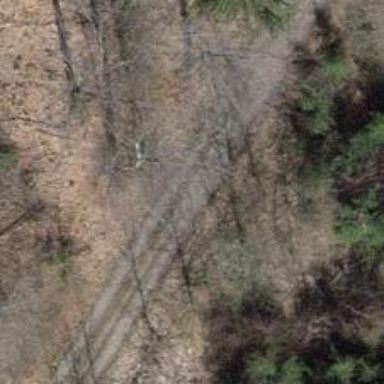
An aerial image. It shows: Unpaved track with grade 3 track type.